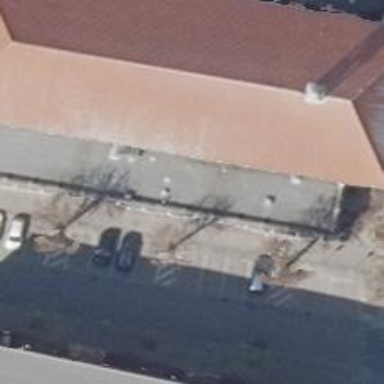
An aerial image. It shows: Restaurant.